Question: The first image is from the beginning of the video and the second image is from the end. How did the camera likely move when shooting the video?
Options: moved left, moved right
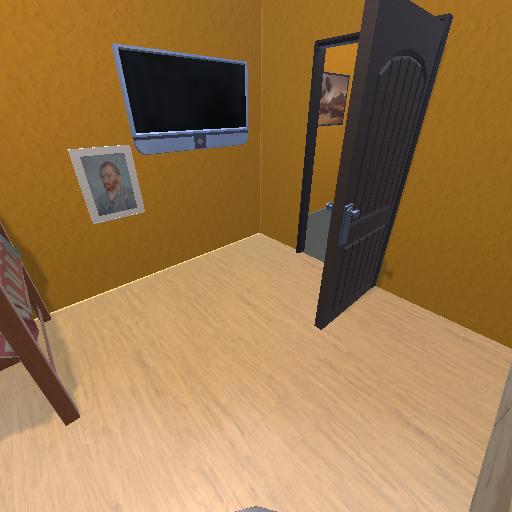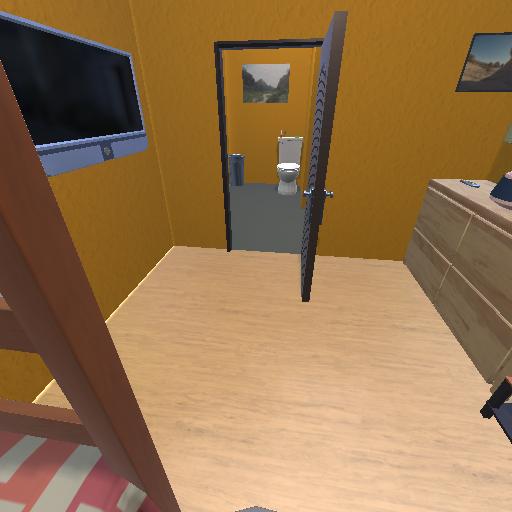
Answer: moved left